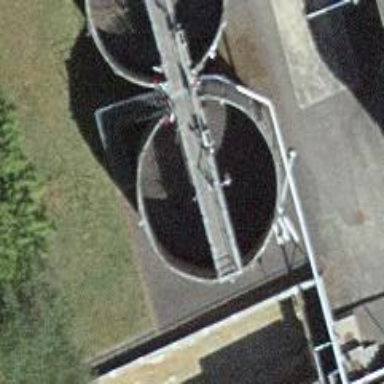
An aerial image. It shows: Building with storage tank.